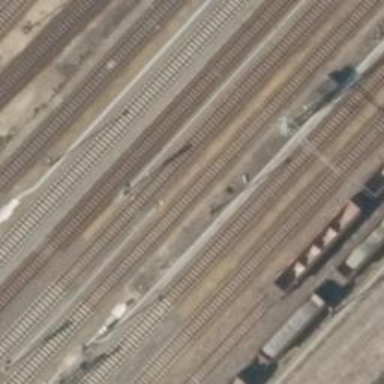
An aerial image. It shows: Railway signal.